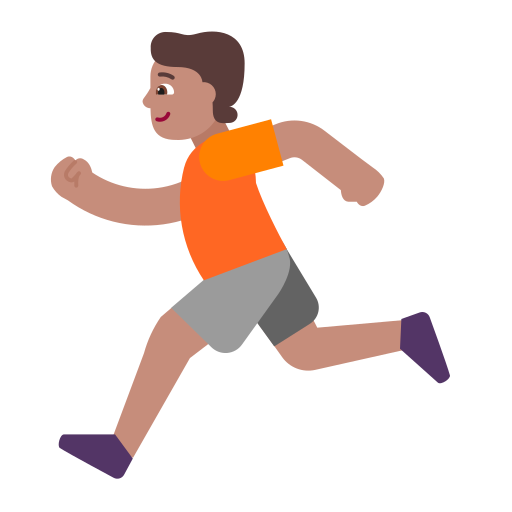
person running flat